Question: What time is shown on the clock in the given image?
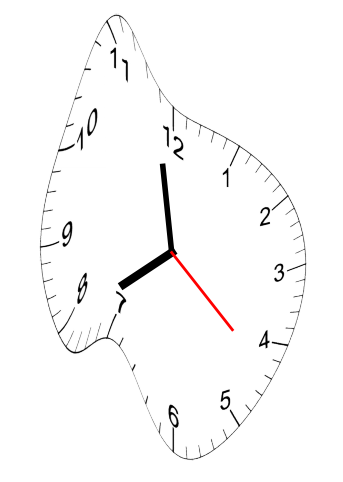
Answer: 07:58:22